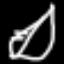
Label: leaf